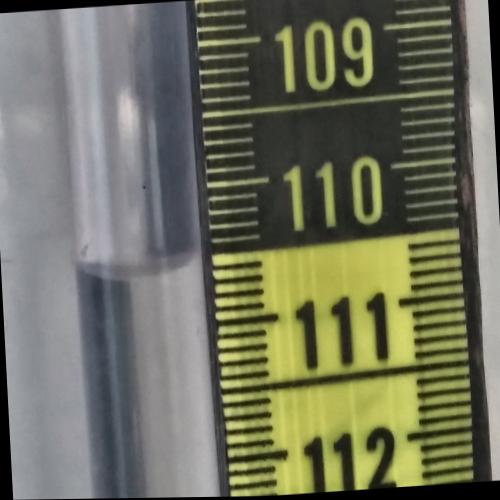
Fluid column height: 110.6 cm